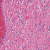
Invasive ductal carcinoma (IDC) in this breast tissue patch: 1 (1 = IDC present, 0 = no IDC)